Field crop: maize
Growth stage: 2
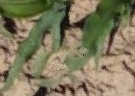
Species: maize